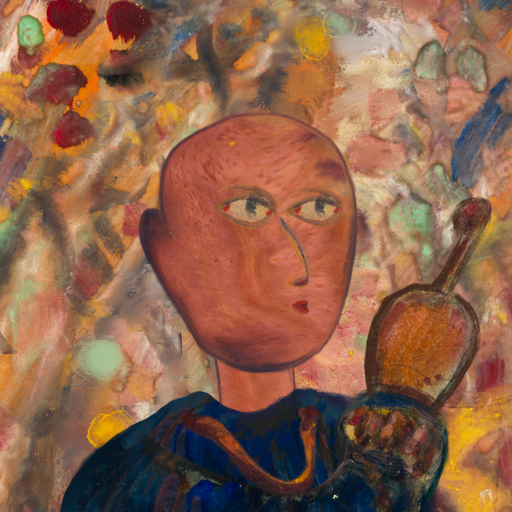
Background: Mother_And_Son_Mother, Head And Neck Side: Mother_And_Son_Mother, Face Side: GypsyMother, Bust: Pipe, Hair Side: Blank, Head Accessory: Blank, Second Necklace: Comrade, Necklace: Blank, Baby: Blank